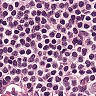
Metastatic tissue present: no